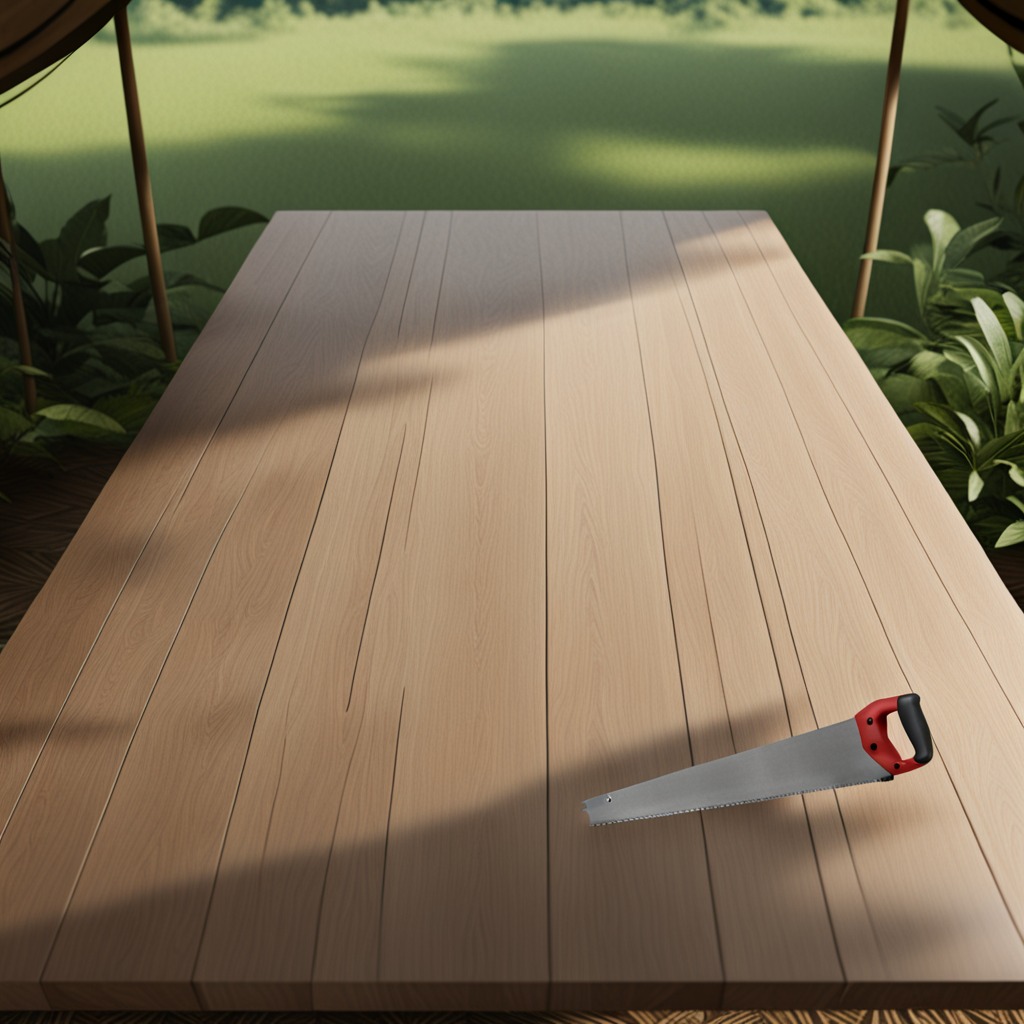
A metal saw is lying on a wooden table in a jungle field workshop tent.